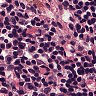
Metastatic tissue present: no